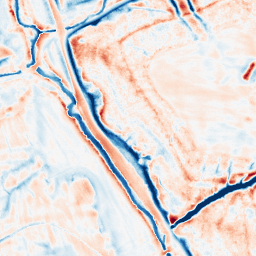
Category: edge_preserving
Decomposition family: bilateral
Decomposition parameters: d: 21
sigma_color: 25
sigma_space: 150
Upsampling method: bspline
Upsampling parameters: scale: 2
Upsampling scale: 2